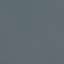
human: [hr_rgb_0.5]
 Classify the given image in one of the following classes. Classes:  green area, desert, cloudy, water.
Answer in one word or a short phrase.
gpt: water